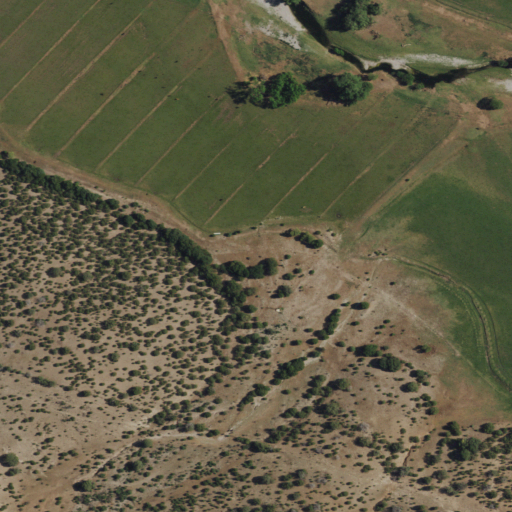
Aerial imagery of valley in New Mexico named Short Canyon containing cultivated crops, shrub, grassland, and evergreen forest